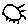
Label: sun